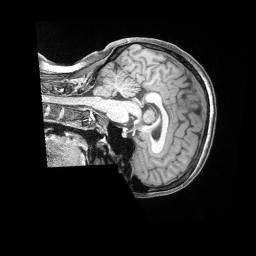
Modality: T1w
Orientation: sagittal
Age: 40
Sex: female
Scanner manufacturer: siemens
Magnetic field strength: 3 T
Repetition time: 2 s
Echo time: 0.00211 s